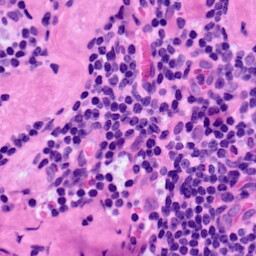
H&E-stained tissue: LymphNode